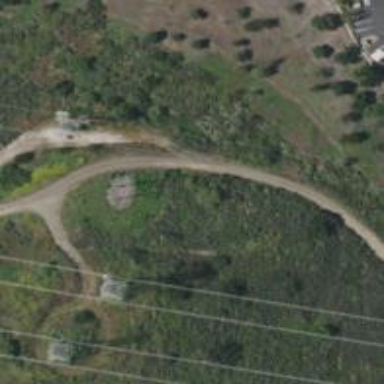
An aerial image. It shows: Power pole.